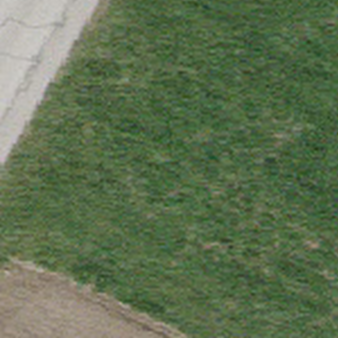
Label: other